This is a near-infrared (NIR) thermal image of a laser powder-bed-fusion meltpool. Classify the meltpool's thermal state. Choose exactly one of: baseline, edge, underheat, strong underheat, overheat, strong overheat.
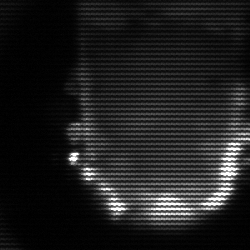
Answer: baseline